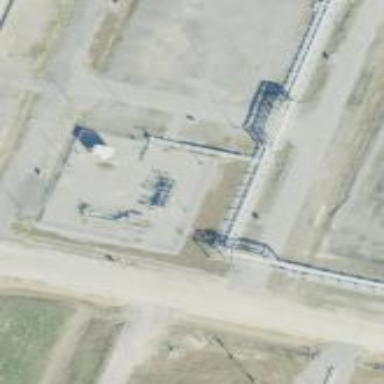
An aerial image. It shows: Industrial substation enclosed by fence.